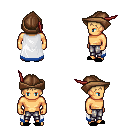
a pixel art fantasy rpg character, male body template, human, tanned skin, white trimmed cape, metal pants, plain hairstyle, leather cap, black slippers, four views (front, back, left, right), 2x2 character sprite sheet, small pixel art, hard edges, no anti-aliasing